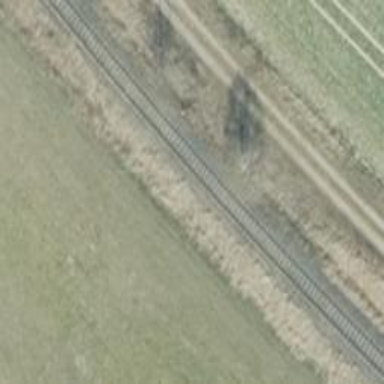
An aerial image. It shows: Abandoned railway.